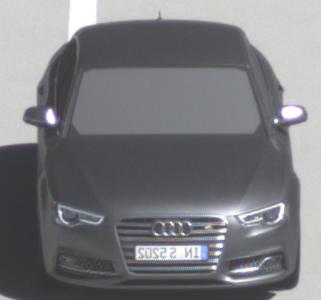
Make: Audi
Model: S5
Detailed model: F5
Model produced from: 2016
Model produced until: 2019
Doors: 2
Color: gray
Road condition: dry road
Daytime: midday
Contrast: high contrast